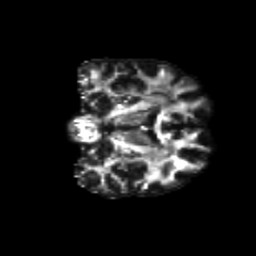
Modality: FA
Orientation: coronal
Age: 37
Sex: female
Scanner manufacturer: siemens
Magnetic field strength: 3 T
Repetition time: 8.6 s
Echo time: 0.095 s